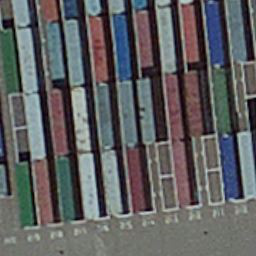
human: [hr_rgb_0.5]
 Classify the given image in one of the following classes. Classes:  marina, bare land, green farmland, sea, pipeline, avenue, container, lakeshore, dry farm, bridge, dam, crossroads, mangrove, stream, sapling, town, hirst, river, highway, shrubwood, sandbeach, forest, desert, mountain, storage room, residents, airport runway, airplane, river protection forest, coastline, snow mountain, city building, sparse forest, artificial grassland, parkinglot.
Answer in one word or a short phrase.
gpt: container